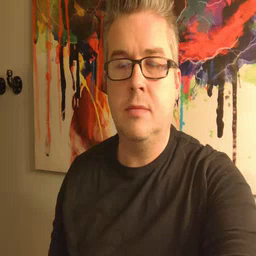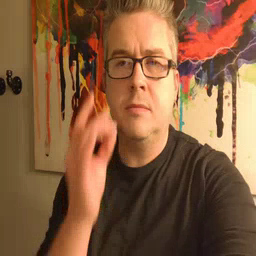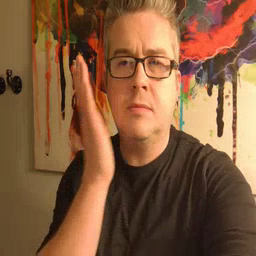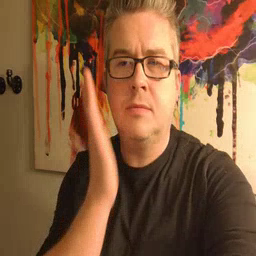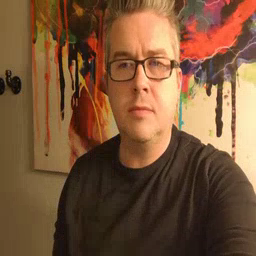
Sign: bee